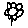
Label: flower